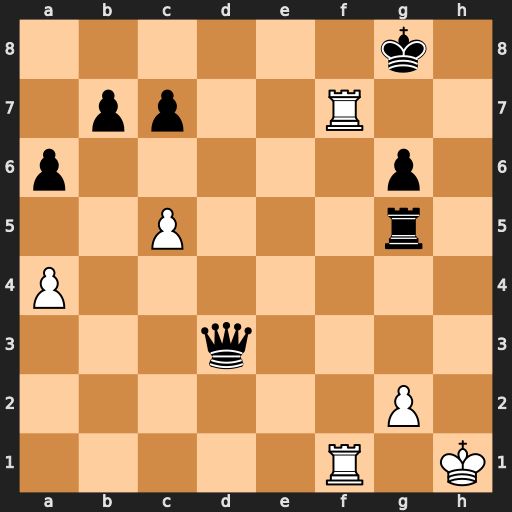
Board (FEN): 6k1/1pp2R2/p5p1/2P3r1/P7/3q4/6P1/5R1K
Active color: w
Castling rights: -
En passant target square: -
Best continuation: Rf8+ Kh7 R1f7+ Kh6 Rh8#